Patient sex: M
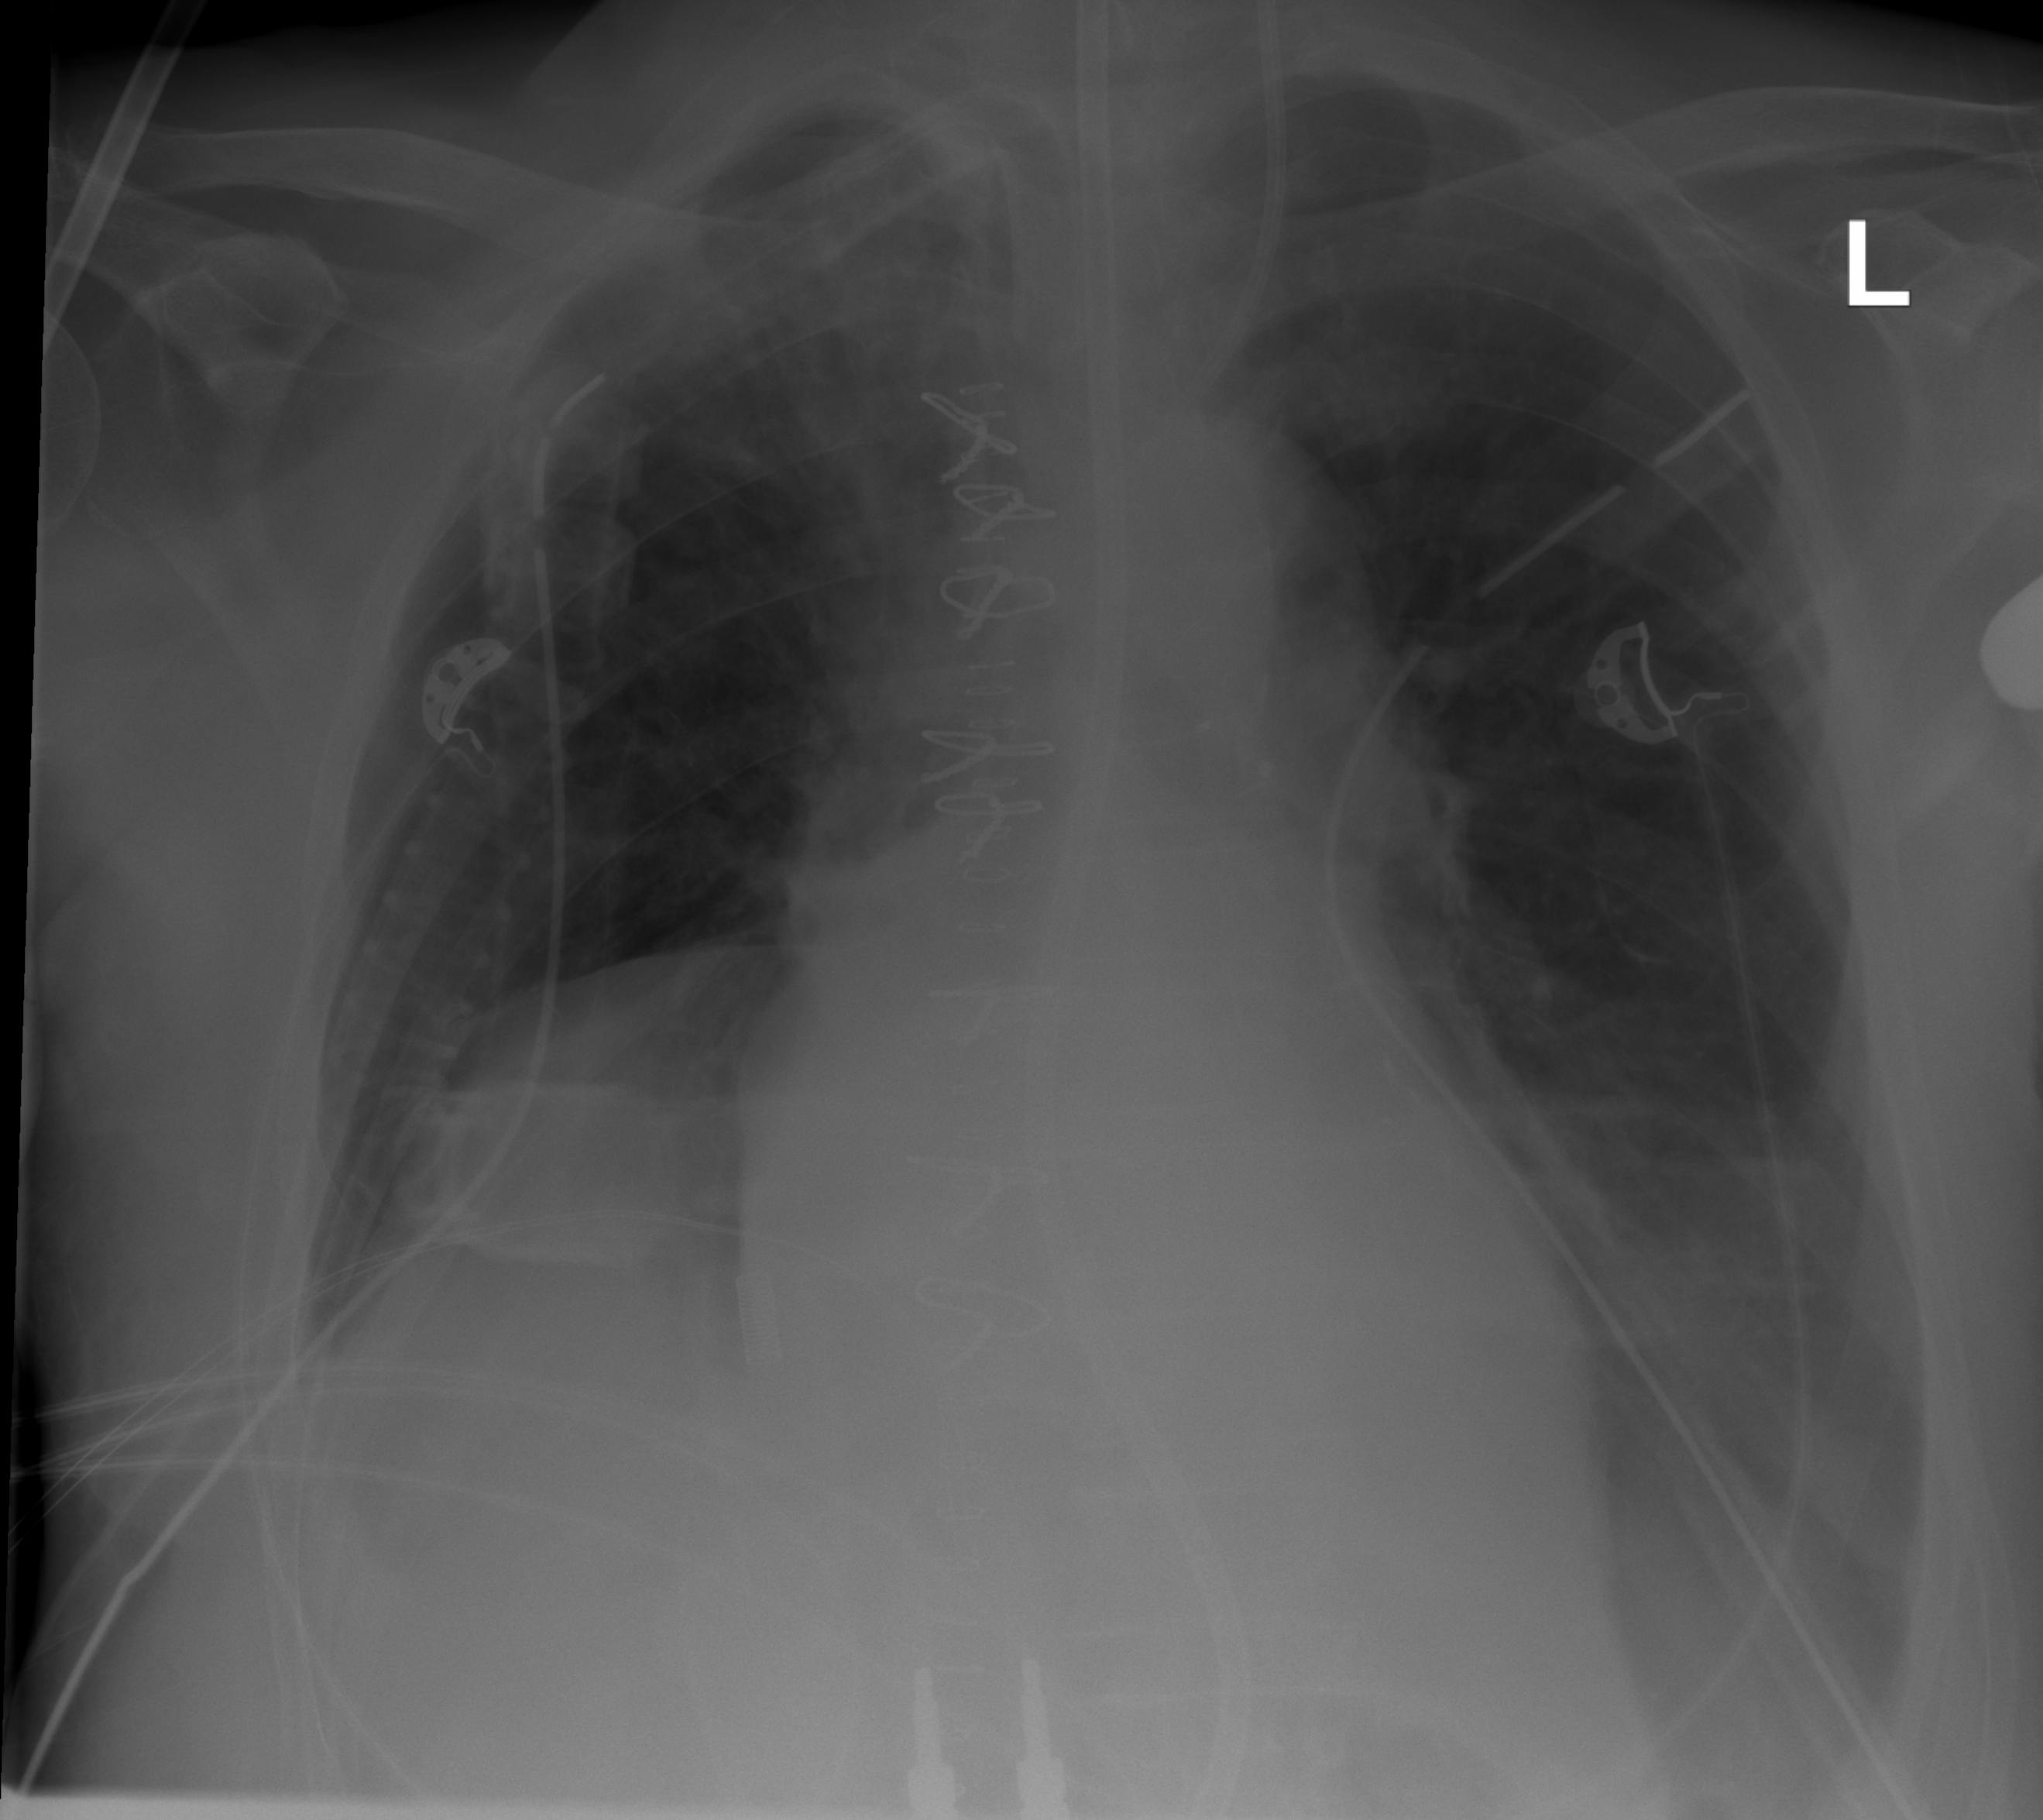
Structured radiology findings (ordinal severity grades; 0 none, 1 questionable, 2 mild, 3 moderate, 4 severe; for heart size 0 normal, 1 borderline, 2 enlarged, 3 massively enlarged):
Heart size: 0
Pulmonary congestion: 0
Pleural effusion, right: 2
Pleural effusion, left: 2
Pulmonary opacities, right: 2
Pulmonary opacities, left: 0
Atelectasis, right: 2
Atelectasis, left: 0